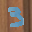
Label: 3